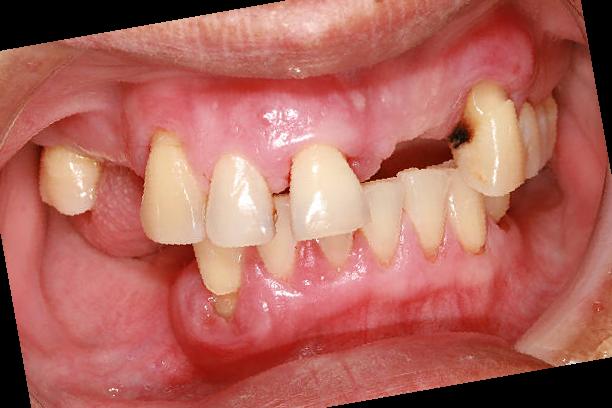
Condition: Gingivitis